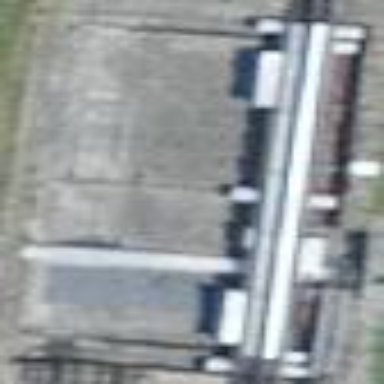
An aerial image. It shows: Traverser railway component.